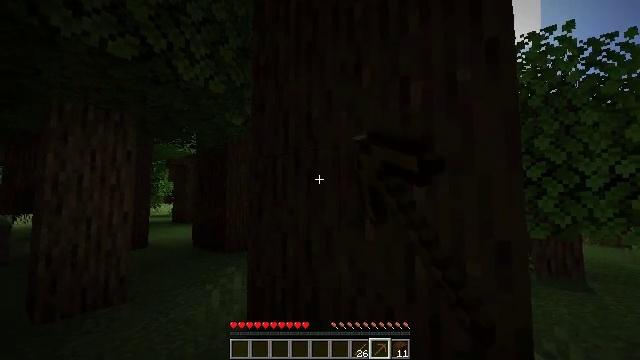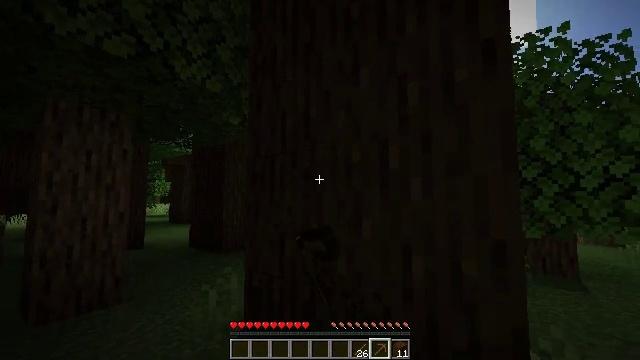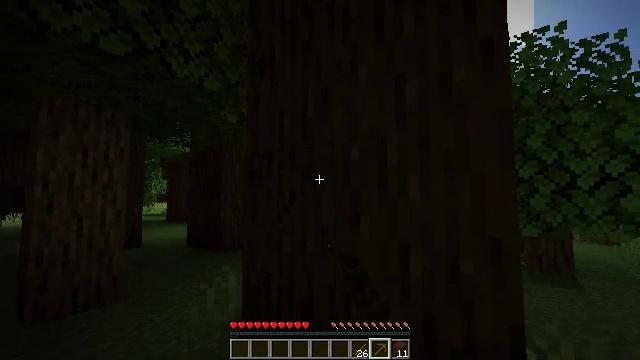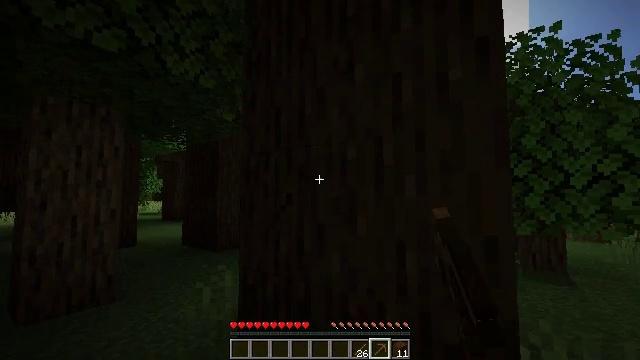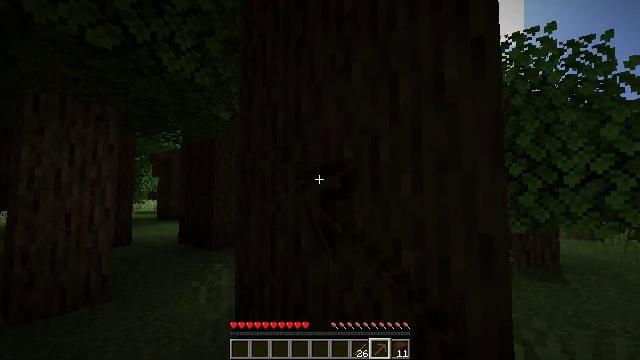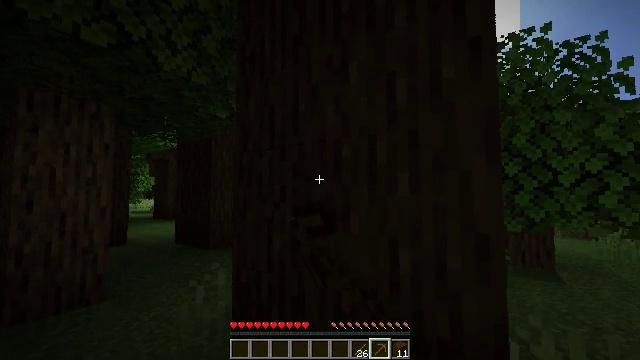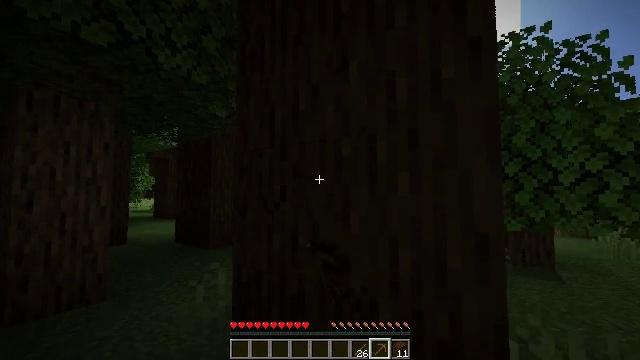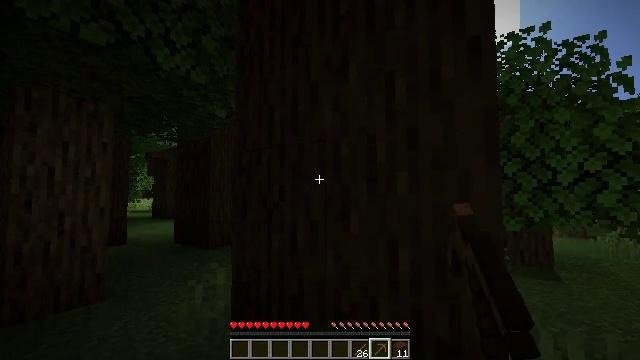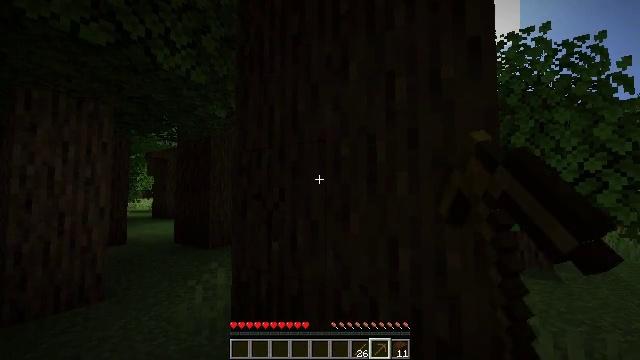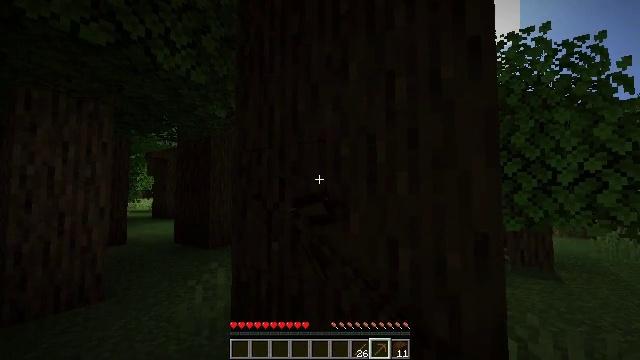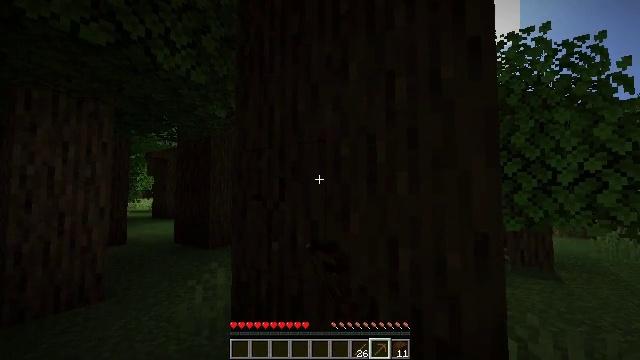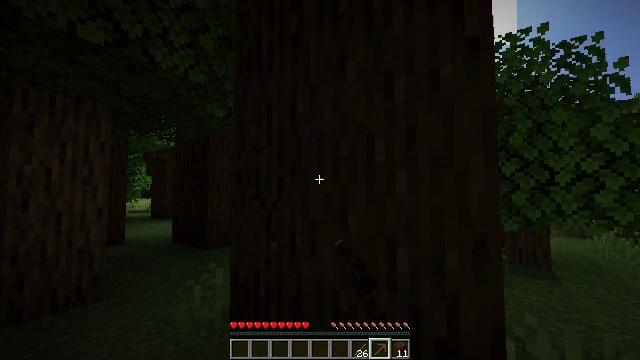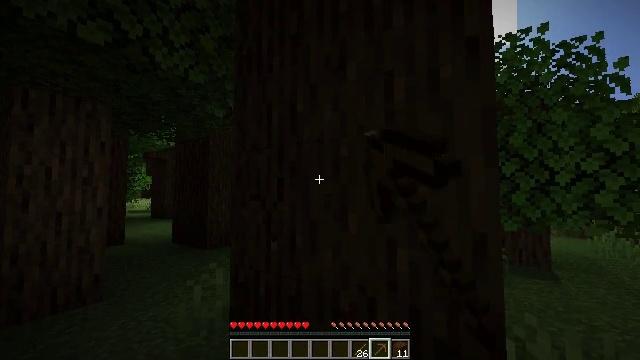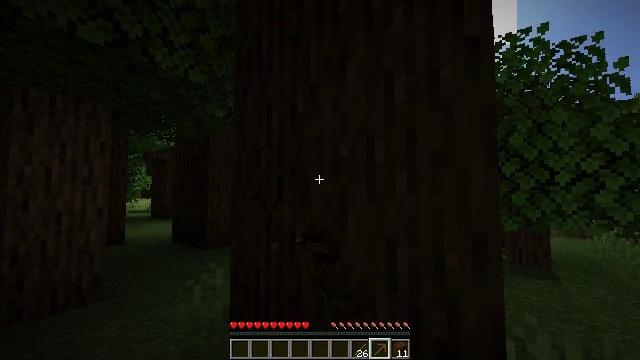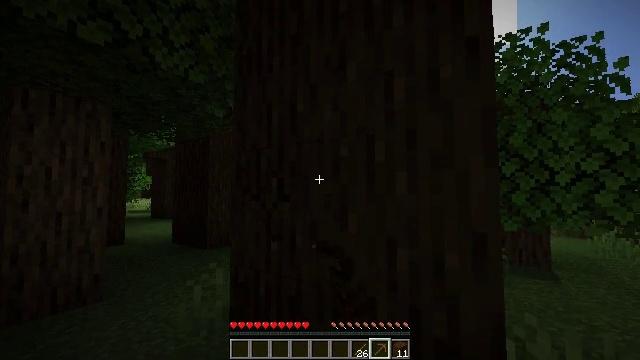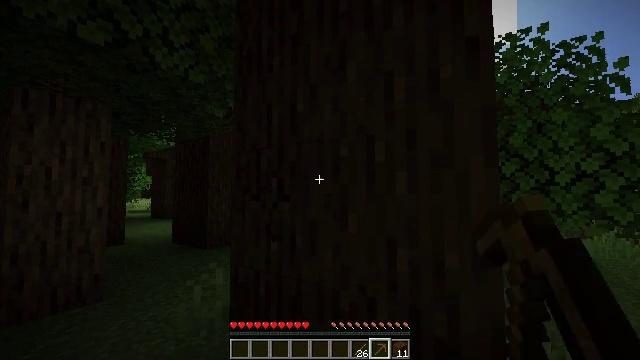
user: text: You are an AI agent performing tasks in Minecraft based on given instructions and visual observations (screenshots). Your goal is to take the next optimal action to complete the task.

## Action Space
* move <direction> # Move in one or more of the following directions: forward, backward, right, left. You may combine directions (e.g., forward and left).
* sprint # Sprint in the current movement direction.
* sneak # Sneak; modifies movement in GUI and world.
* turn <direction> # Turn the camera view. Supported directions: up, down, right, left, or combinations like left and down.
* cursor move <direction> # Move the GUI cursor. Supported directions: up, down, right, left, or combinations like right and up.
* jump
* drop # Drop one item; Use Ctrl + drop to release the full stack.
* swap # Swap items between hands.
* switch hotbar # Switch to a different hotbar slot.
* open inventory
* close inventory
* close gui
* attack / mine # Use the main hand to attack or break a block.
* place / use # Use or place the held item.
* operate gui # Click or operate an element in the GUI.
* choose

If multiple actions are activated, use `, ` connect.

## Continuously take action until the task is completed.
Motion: motion action
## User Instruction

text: Gather dark oak log for crafting.
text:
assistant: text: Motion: attack / mine
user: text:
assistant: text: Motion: attack / mine
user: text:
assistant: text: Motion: attack / mine
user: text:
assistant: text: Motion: attack / mine
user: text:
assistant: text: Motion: attack / mine
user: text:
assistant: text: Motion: attack / mine
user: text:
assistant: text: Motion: attack / mine
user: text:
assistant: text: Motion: attack / mine
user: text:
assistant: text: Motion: attack / mine
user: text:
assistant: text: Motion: attack / mine
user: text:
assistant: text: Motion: attack / mine
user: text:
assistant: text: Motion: attack / mine
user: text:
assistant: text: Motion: attack / mine
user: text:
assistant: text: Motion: attack / mine
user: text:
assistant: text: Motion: attack / mine
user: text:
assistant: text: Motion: attack / mine
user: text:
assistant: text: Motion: attack / mine
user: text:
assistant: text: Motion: attack / mine
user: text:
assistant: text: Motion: attack / mine
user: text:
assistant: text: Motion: attack / mine
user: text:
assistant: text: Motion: attack / mine
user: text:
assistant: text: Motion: attack / mine
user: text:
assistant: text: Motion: turn right, attack / mine
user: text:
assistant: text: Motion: turn right, attack / mine
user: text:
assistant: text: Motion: attack / mine
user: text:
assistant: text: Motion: attack / mine
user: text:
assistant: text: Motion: attack / mine
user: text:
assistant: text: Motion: attack / mine
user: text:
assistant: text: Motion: attack / mine
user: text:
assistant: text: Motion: attack / mine